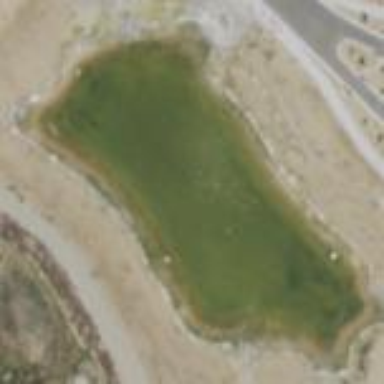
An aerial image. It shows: Detention basin filled with water.